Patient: sex F, age 19
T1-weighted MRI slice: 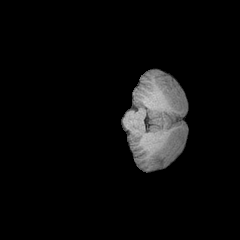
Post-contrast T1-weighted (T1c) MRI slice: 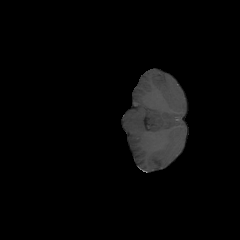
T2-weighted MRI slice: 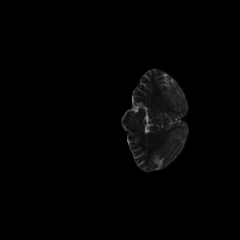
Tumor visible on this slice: no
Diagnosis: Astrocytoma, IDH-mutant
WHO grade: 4